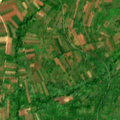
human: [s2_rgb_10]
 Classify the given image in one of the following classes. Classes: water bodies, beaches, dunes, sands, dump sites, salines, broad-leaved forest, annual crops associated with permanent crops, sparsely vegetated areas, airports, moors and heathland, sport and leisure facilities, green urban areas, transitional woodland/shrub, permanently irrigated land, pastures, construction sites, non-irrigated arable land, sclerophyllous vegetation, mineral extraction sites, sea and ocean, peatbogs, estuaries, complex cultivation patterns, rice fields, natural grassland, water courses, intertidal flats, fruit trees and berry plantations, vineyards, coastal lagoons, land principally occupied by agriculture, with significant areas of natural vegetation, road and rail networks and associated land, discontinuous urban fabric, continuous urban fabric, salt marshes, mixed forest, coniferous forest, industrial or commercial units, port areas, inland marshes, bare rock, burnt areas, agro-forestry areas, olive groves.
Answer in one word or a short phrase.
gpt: non-irrigated arable land, land principally occupied by agriculture, with significant areas of natural vegetation, broad-leaved forest